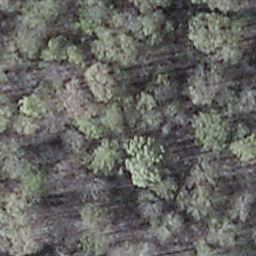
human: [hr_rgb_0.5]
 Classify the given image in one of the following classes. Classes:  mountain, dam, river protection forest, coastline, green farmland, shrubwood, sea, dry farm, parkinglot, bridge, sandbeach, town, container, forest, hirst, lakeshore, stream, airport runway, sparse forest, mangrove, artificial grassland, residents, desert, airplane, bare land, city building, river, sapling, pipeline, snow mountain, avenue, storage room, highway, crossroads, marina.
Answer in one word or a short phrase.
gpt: shrubwood